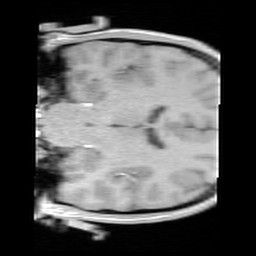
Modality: FLASH
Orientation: coronal
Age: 19
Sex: male
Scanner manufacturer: siemens
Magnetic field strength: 3 T
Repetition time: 0.245 s
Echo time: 0.0026 s